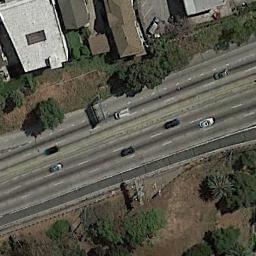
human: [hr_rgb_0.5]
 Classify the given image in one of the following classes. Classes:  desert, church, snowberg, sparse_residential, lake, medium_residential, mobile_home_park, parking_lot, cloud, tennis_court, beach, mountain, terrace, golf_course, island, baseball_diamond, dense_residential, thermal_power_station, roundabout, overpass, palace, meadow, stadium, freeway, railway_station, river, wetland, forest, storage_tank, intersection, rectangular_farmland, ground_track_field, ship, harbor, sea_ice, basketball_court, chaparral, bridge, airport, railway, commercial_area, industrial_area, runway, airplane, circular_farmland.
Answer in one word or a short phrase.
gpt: freeway